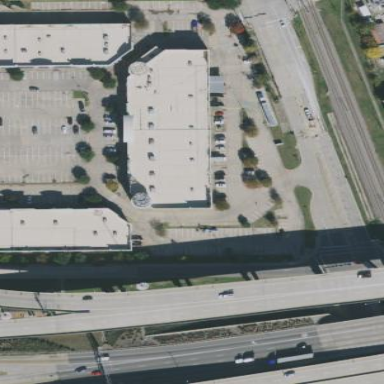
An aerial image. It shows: Retail building.